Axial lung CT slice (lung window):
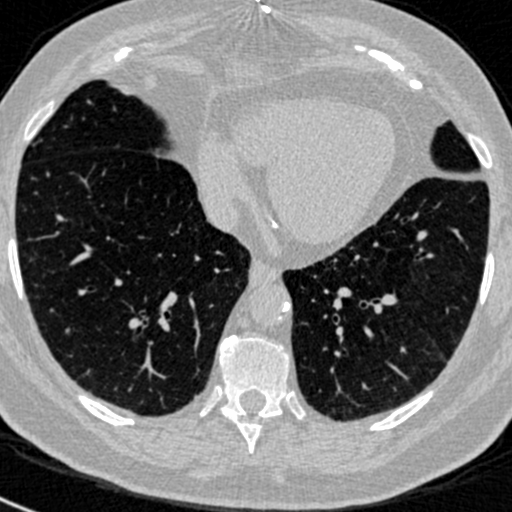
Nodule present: no